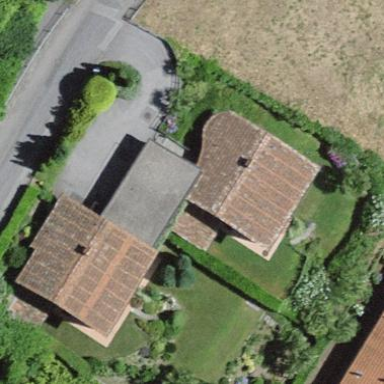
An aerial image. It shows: Group of garages.